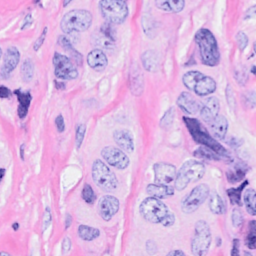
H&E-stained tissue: Breast